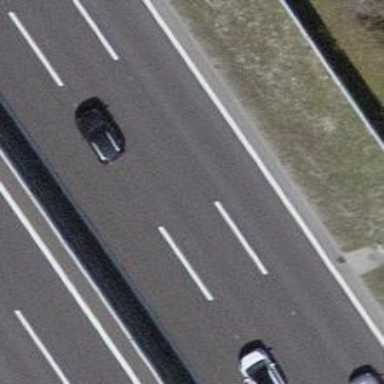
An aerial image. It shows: Motorway.